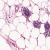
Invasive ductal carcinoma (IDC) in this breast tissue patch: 0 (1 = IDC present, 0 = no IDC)